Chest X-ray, AP view. Patient: 54 years old, sex M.
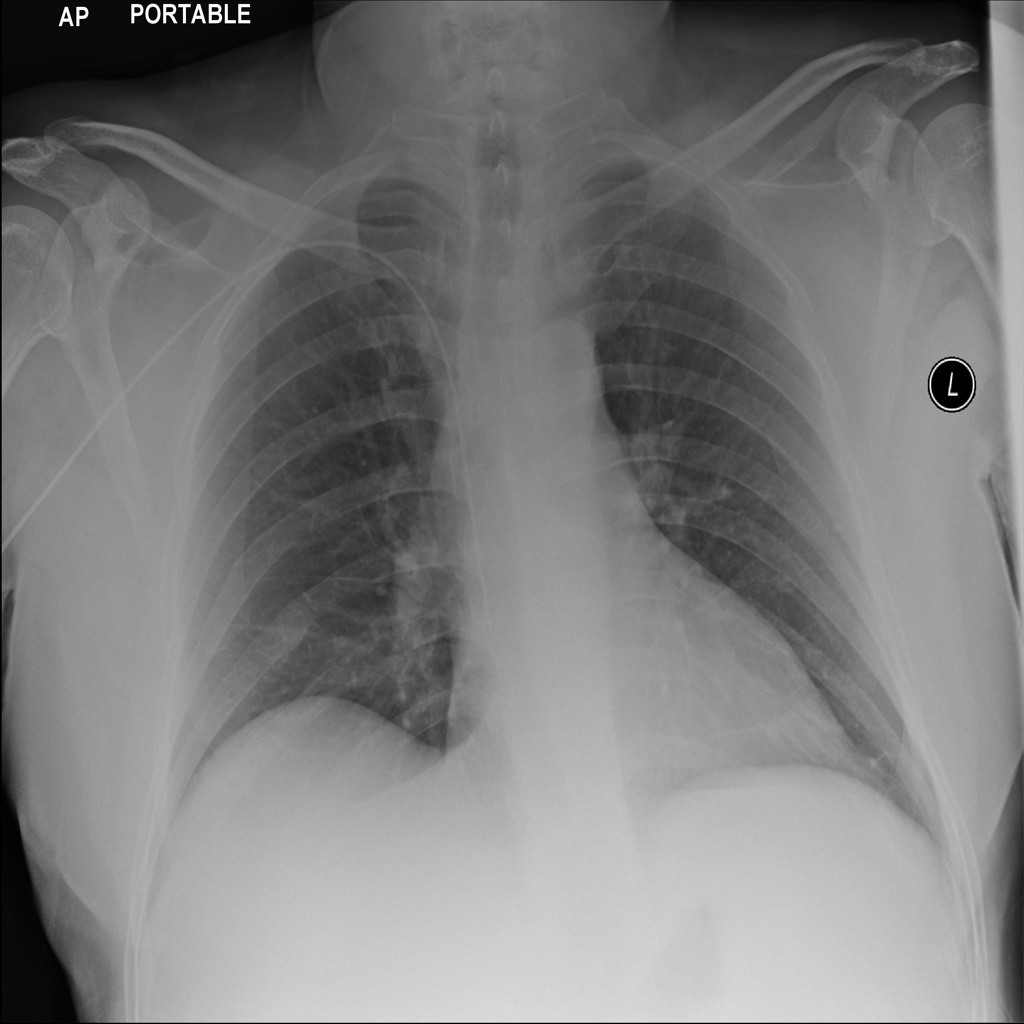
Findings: No Finding